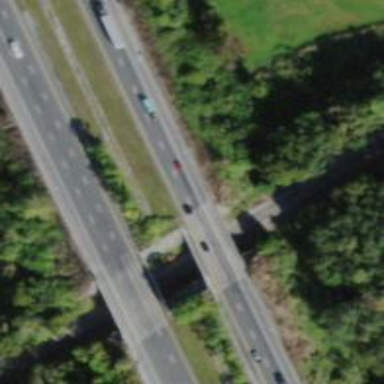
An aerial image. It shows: Bridge over motorway.